Aerial crown-view tile of a tropical tree (Barro Colorado Island, Panama), acquired 20250124:
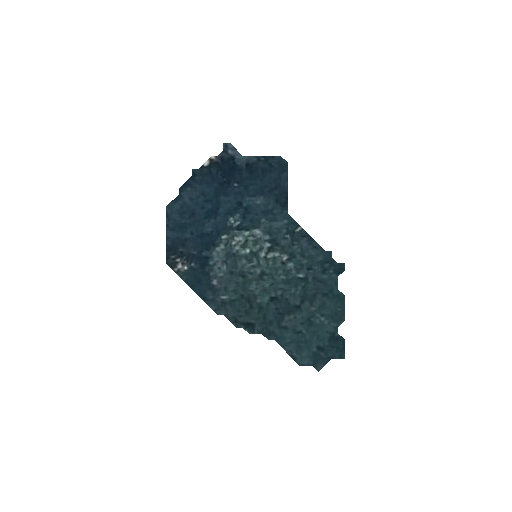
Species: Luehea seemannii
GBIF accepted scientific name: Luehea seemannii
Crown area: 36.536 m²